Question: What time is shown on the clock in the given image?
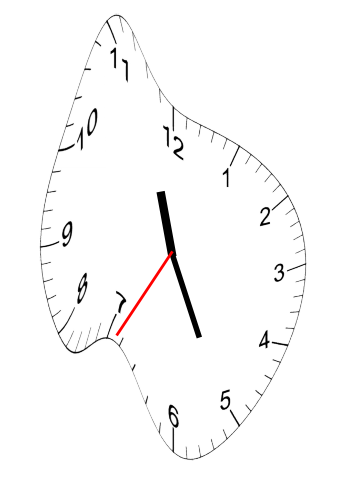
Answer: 11:25:35